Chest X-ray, AP view. Patient: 64 years old, sex M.
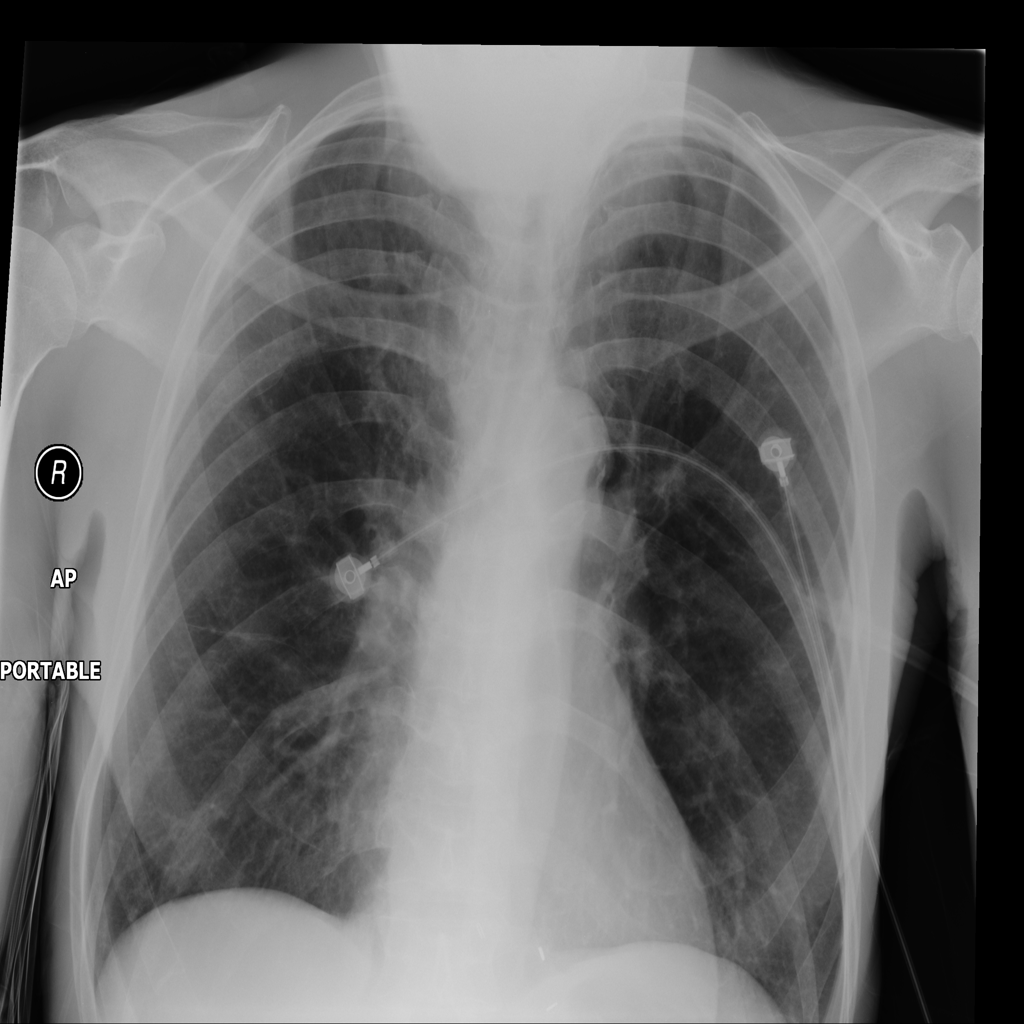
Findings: Mass